Question: I'm working on a CSS dropdown: <URL>
The problem I am having is for the life of me, I cannot figure out how to set a 2px margin on the lower item + add a border around the dropdown box as per this shot:
The red X is what is currently being produce, the green is what I would like. I have a CSS property to add a margin to the last element but it is not getting applied + nothing seems to. I've tried every combo but I'm stuck!

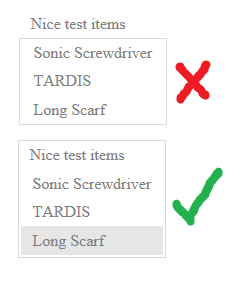
Answer: check my fiddle:
<URL>
have redone a few things and guess what? no JS!
EDIT: added comments and tweaked a few stuff